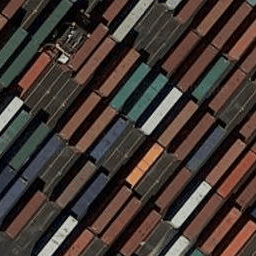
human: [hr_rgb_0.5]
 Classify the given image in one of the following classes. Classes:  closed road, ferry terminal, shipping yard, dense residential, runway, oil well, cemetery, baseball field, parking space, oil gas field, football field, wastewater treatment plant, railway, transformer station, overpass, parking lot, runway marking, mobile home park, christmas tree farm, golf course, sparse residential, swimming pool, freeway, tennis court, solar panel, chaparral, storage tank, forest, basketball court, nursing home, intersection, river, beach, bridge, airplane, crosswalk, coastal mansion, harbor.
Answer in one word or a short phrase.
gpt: shipping yard